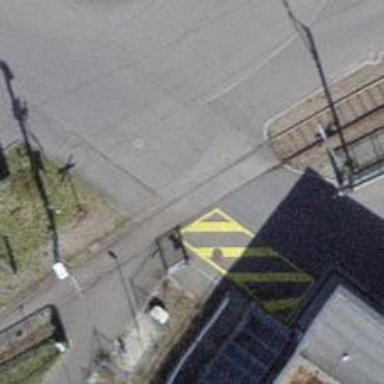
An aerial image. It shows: Railway level crossing.